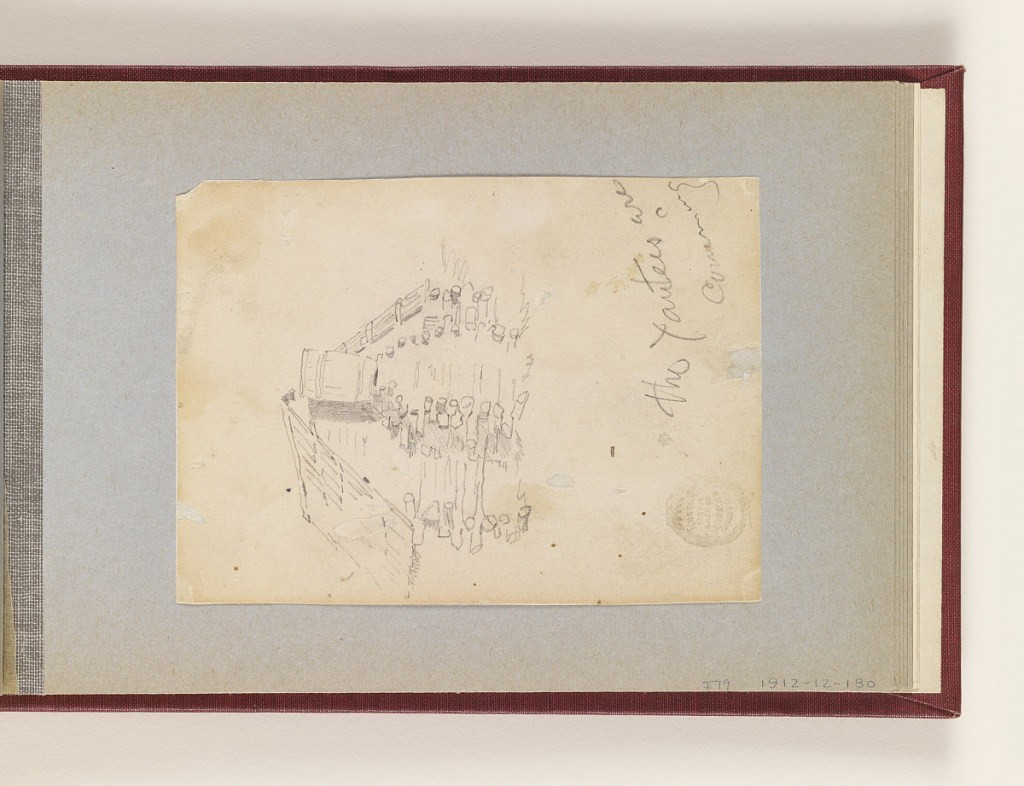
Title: The Yankees Are Coming
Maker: Winslow Homer, American, 1836–1910
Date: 1862
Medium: Graphite on wove paper, laid down
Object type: Drawing
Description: Recto: Vertical view of the end of a log cabin with a large barrel crowning its chimney.

Verso: Three monograms of Winslow Homer's name.